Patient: sex F, age 36
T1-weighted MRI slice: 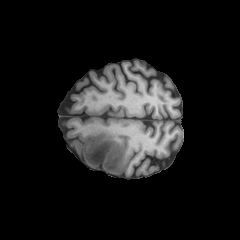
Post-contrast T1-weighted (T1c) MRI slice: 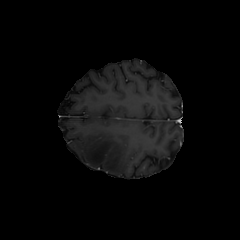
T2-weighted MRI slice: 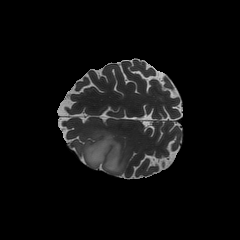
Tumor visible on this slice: yes
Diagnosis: Astrocytoma, IDH-mutant
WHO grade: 3